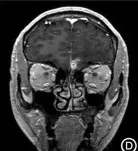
The enhanced lesion is located adjacent to the left interhemispheric cistern and is patchy-shaped and obviously enhanced, with the adjacent meninges being slightly thickened and enhanced (C-E).
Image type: radiology (mri)